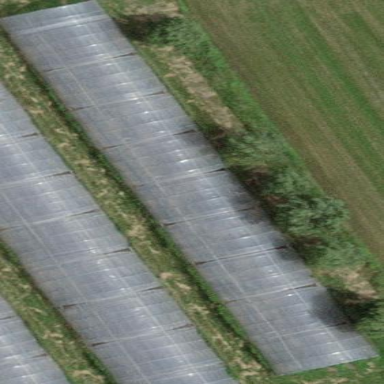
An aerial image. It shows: Greenhouse.